Question: I've been trying to find a nice looking doughnut chart thats responsive and I came across chart.js
However, I am having a really hard time getting the Doughnut Chart be as big as I want it.
Does anyone know how I can make it have a minimum height? I'd love to hear your suggestions.
My goal is to have it fill up the red div both height and width wise. At the moment, this is what I have:

I'm using bootstrap grid
'''
<div class="col-sm-4" style="border:1px solid red;height:350px">
<canvas id="weekly_doughnut_data"></canvas>
</div>
<div class="col-sm-8">
<canvas id="weekly_line_data"></canvas>
</div>
'''
Javascript
'''
var weekly_doughnut_data = [
{
value: 1,
color:"#53A3EB",
highlight: "#53A3EB",
label: "Simple"
},
{
value: 3,
color: "#34495e",
highlight: "#34495e",
label: "Advanced"
}];
var weekly_doughnut_ctx = document.getElementById("weekly_doughnut_data").getContext("2d");
var weekly_doughnut_chart = new Chart(weekly_doughnut_ctx).Doughnut(weekly_doughnut_data,{percentageInnerCutout : 90, responsive: true});
'''
I've tried a resize function where I set the height myself, but it get's very glitchy (on mouseover) and slow.
'''
$(window).resize(function()
{
weekly_doughnut_ctx.canvas.height = $(".canvas_holder").height();
weekly_doughnut_chart = new Chart(weekly_doughnut_ctx).Doughnut(weekly_doughnut_data,{percentageInnerCutout : 90, responsive: true});
//weekly_doughnut_chart.resize();
//weekly_doughnut_chart.redraw();
});
'''
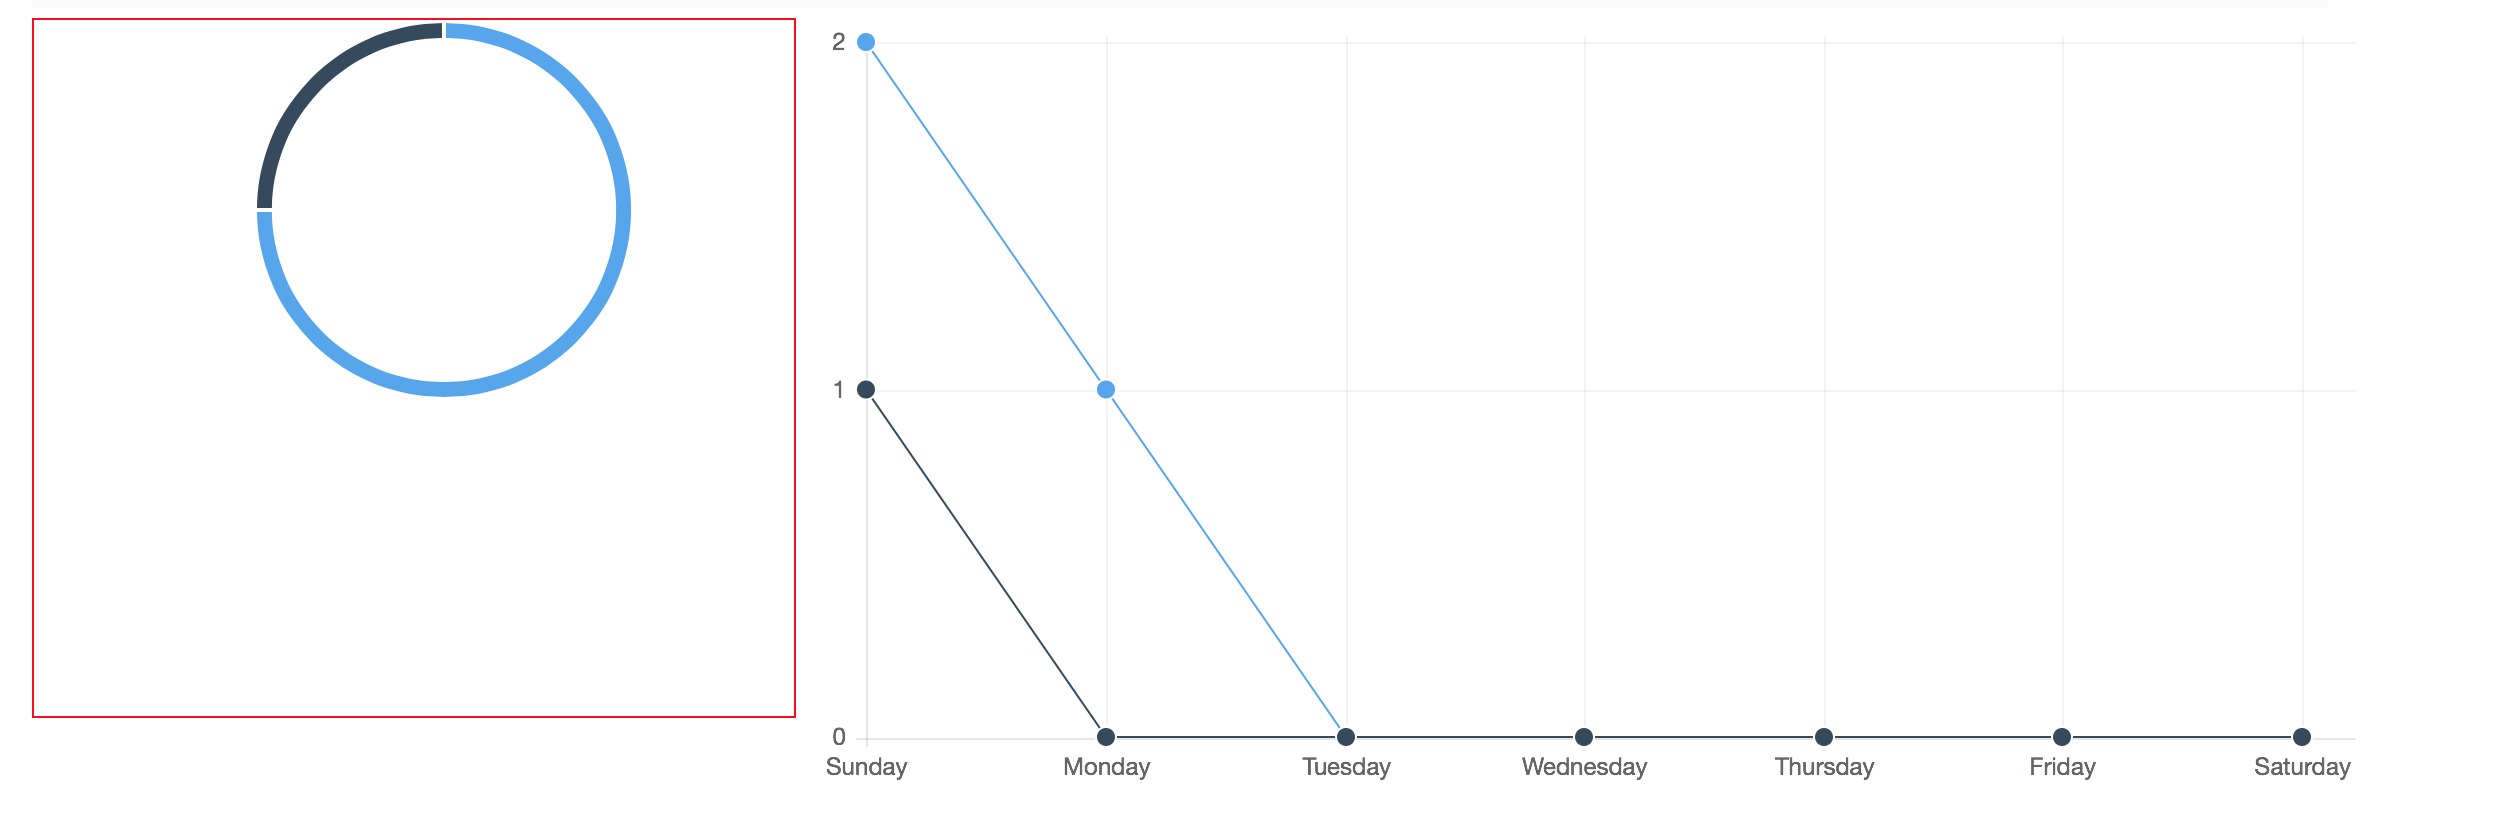
Answer: I wasn't really able to "solve" this per say. But what appears to be happening is the red bordered div is just slightly to small for the responsive chart to get to the appropriate size for that div width I think?
What I ended up doing is putting the charts (responsive mode on) in 2 bootstrap columns and it ended up doing the looking very nice.
'''
<div id="circle_chart" class="col-md-5"><canvas></canvas></div>
<div id="chart_container" class="col-md-7"><canvas></canvas></div>
'''
On window resize, I did end up calculating the height of 'circle_chart' and then adding a margin of 50% the height and subtracting that from the height of the 'chart_container' so that it was centered with the other graph.
'''
$("#circle_chart").css("margin-top", (($("#chart_container").height()-$("#circle_chart").height())/2)+"px");
'''